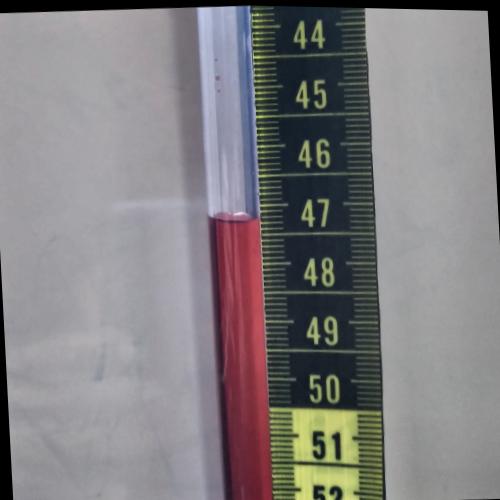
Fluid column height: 47.2 cm